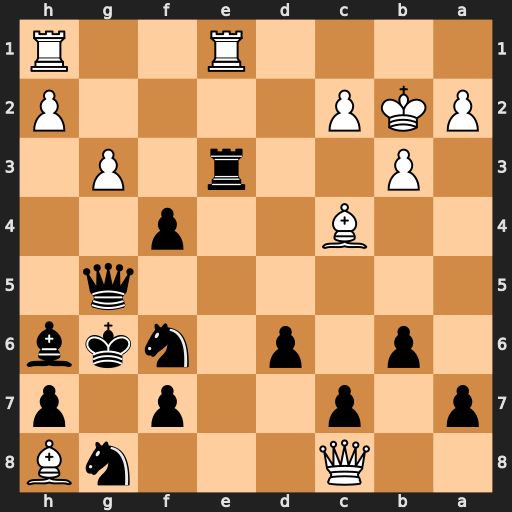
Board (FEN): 2Q3nB/p1p2p1p/1p1p1nkb/6q1/2B2p2/1P2r1P1/PKP4P/4R2R
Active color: b
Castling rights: -
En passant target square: -
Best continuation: Qe5+ Kb1 Rxe1+ Rxe1 Qxe1+